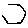
Label: hexagon